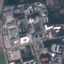
Land use / land cover class: Industrial